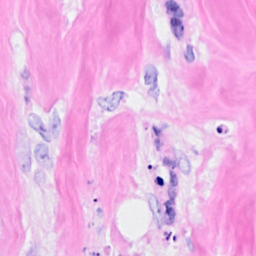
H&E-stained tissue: Breast